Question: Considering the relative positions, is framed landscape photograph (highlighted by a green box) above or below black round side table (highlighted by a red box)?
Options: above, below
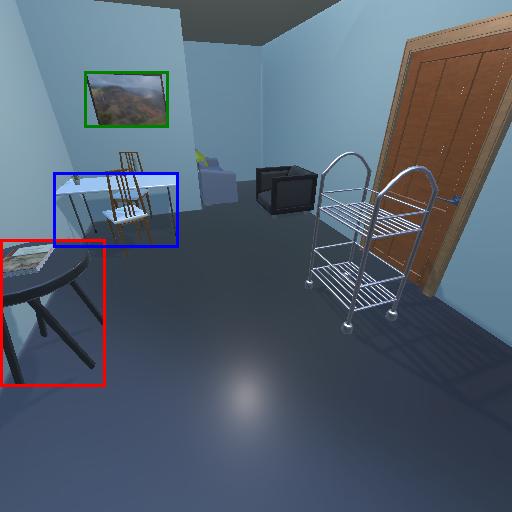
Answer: above